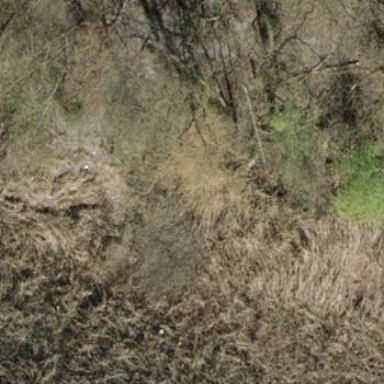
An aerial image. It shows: Wetland area dominated by reedbeds.